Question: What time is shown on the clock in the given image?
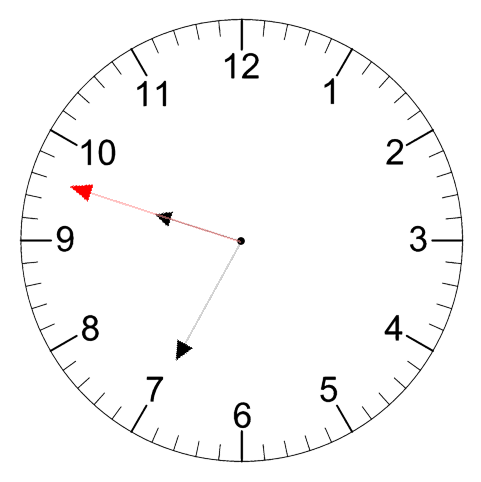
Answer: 09:34:48